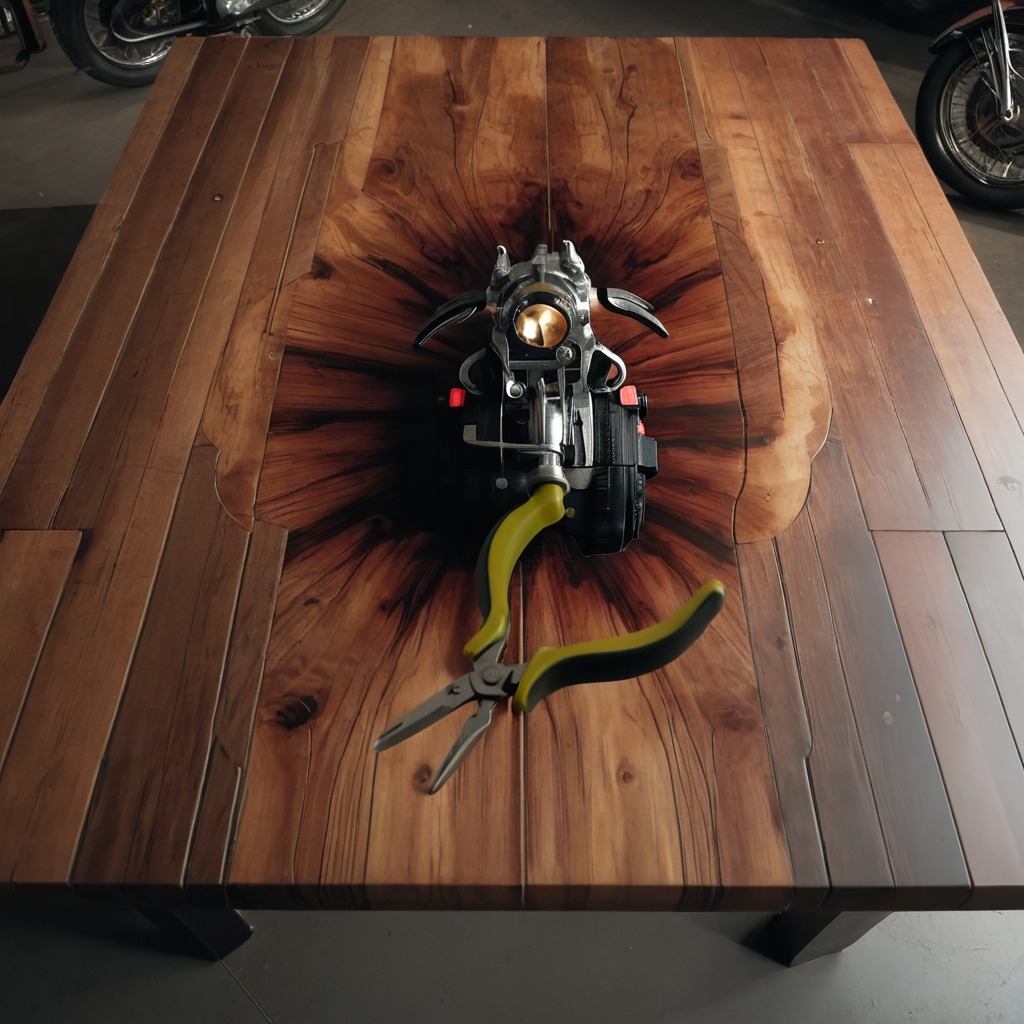
A plier is lying on the wooden table in the vintage motorcycle garage.